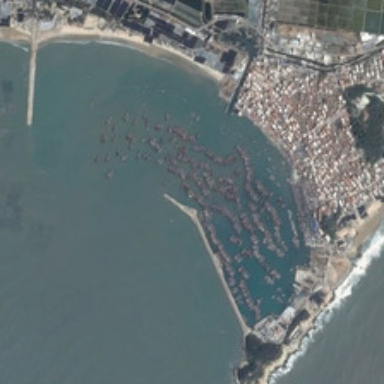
A lawn is between the road and the port .